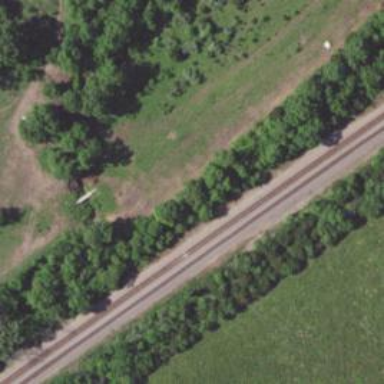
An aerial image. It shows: Abandoned railway.